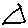
Label: triangle